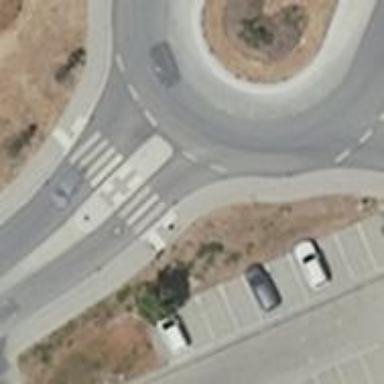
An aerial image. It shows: Uncontrolled zebra crossing on the road.